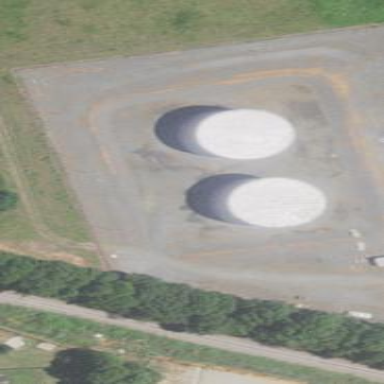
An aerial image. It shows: Industrial area used for oil storage.